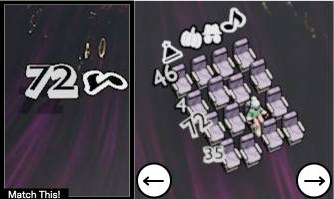
Task: seats
Answer: no